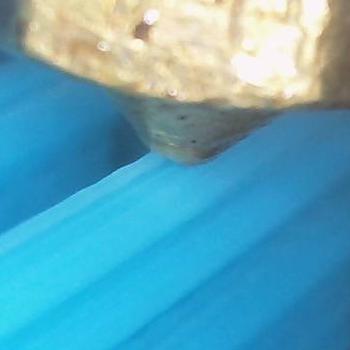
Flow rate: 66%